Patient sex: M
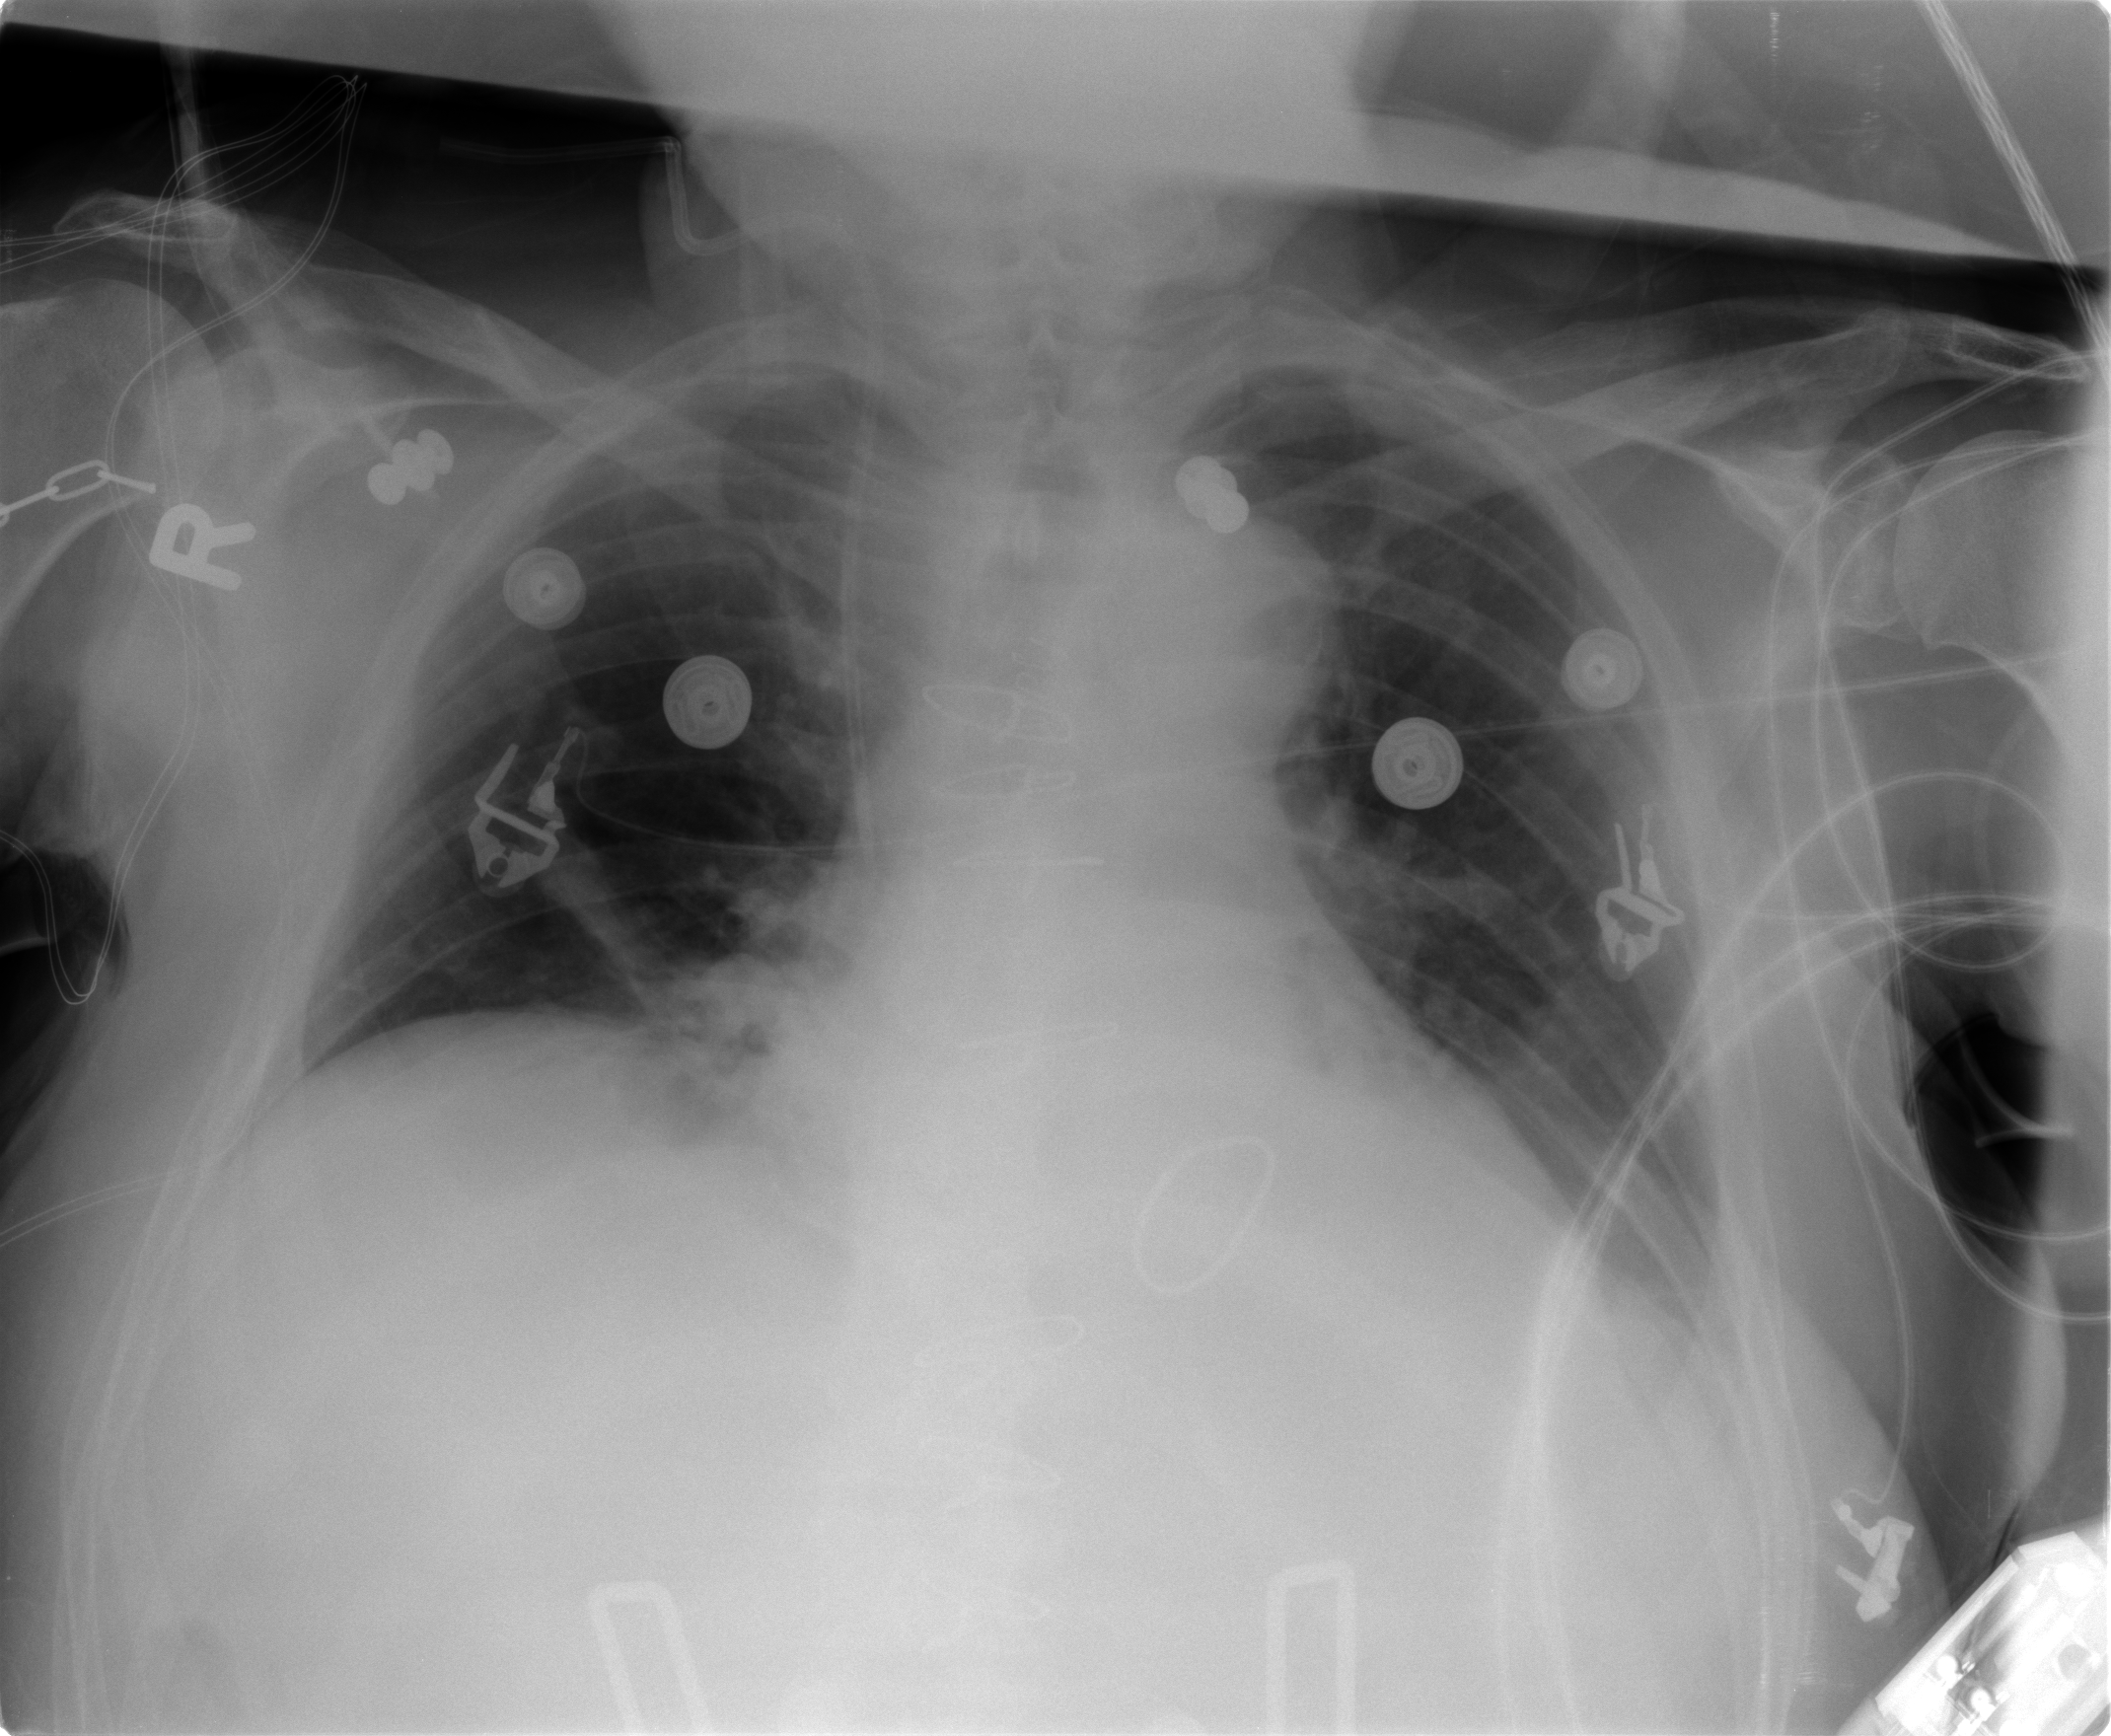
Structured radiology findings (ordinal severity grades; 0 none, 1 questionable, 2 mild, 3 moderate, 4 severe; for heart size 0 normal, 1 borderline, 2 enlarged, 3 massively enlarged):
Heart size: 2
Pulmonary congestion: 1
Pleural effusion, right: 0
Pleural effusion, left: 1
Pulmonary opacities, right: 0
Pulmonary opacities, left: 0
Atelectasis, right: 2
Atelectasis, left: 2